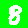
Digit: 8